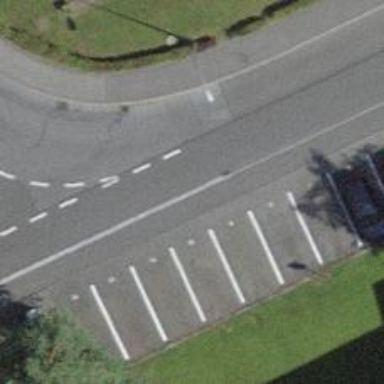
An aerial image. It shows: Kerb serving as barrier.